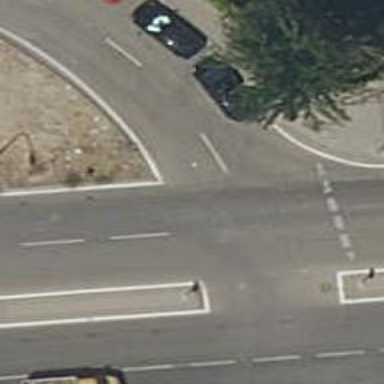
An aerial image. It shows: Tertiary road leading to roundabout junction.